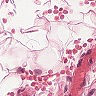
Metastatic tissue present: no